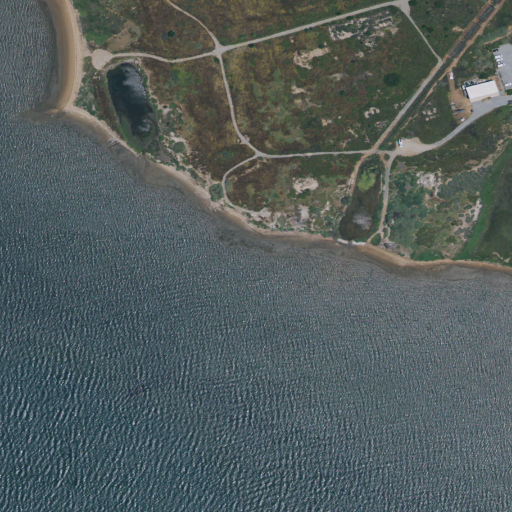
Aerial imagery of cape in California named Gunpowder Point containing open water, low intensity development, medium intensity development, herbaceous wetlands, open development, and high intensity development